Field crop: maize
Growth stage: 2
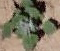
Species: chenopodium